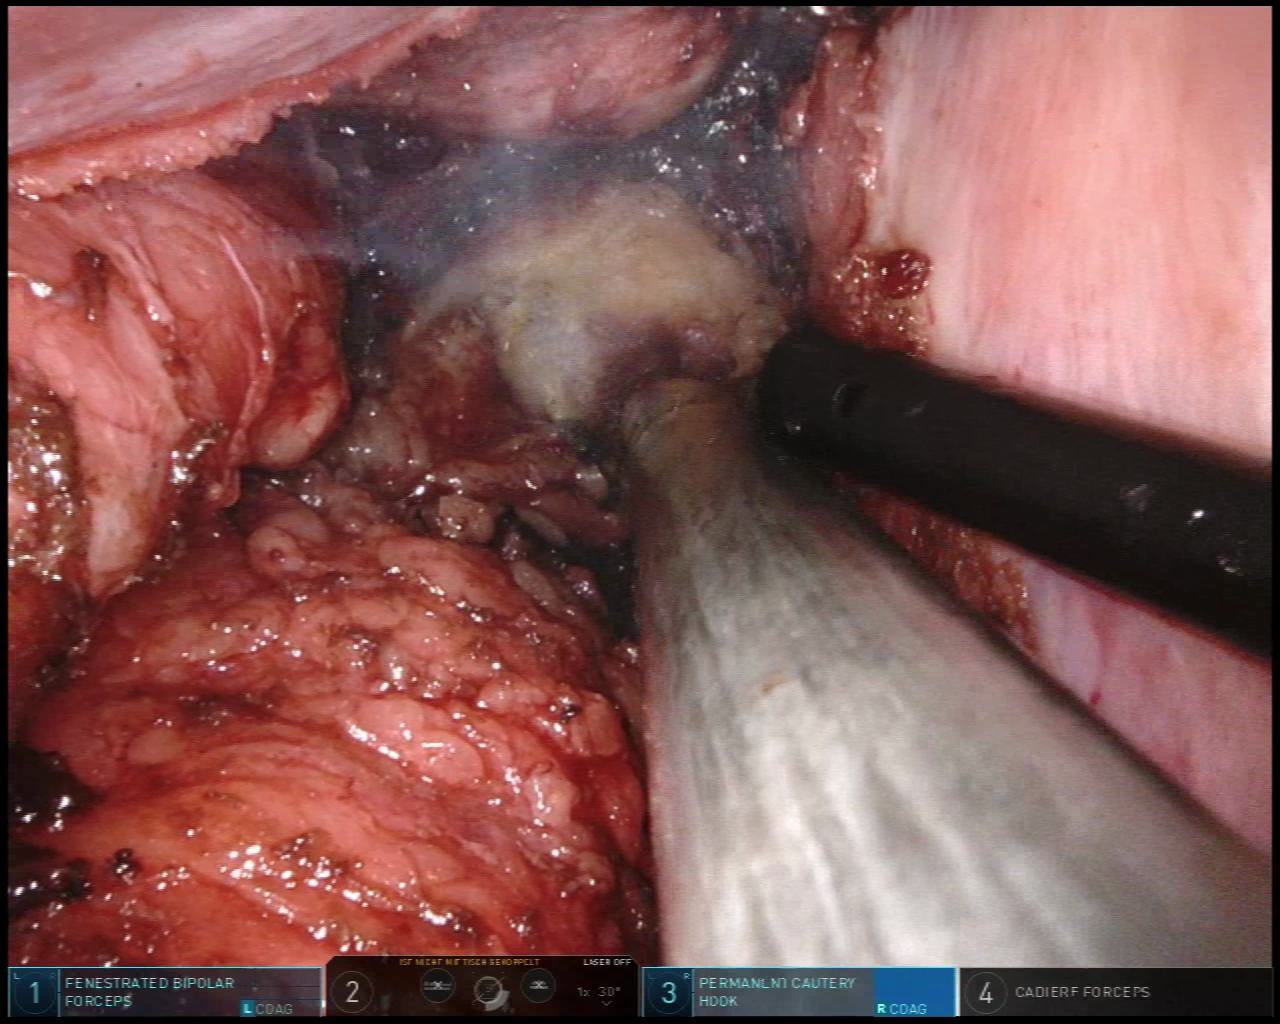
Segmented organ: vesicular_glands
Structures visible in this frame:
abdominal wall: no
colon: no
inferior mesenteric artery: no
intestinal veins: no
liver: no
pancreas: no
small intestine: no
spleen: no
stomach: no
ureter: no
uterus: no
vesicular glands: yes